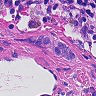
Metastatic tissue present: yes